Field crop: tomato
Growth stage: 2
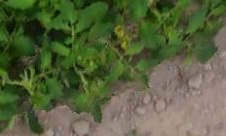
Species: tomato